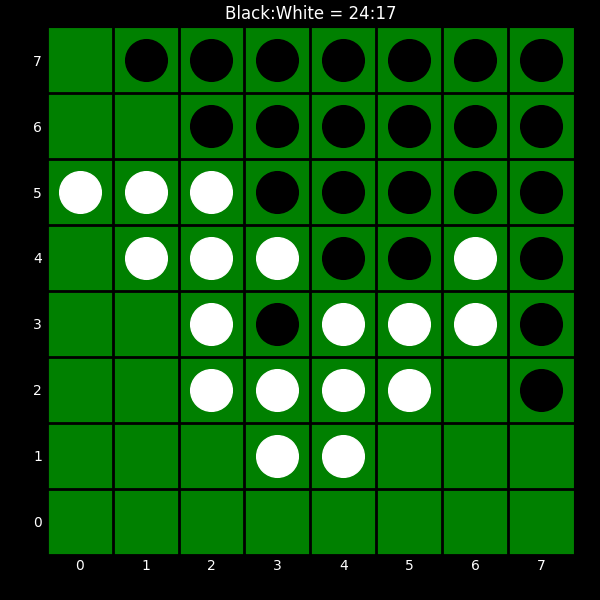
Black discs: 24
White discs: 17